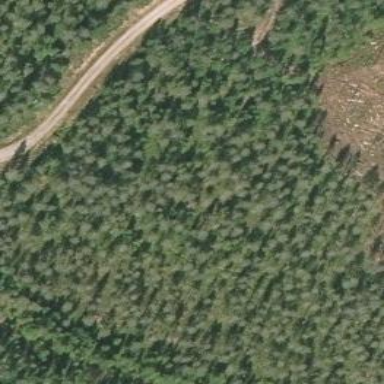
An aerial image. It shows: Woodland with needle-leaved trees.